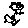
Label: bird